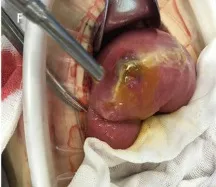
Clinical photos. (F) Surgical exploration demonstrated intestinal perforation and edema of the surrounding mucosa.
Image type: medical_photograph (other_medical_photograph)